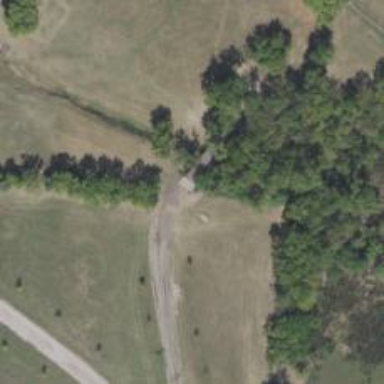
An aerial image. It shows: Memorial site with historic significance.